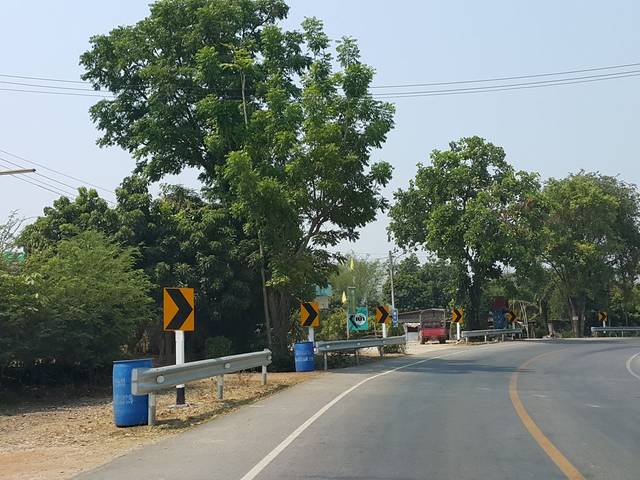
Region: Thailand
Coordinates: 16.405, 99.378